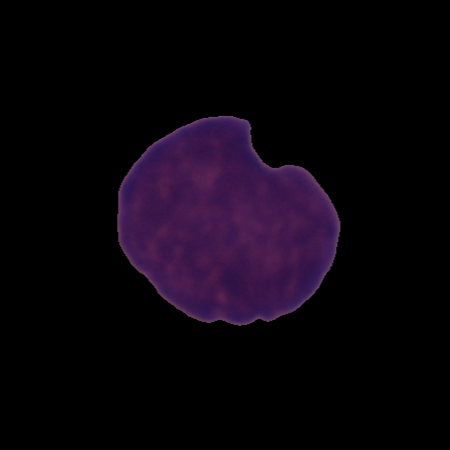
Label: cancer